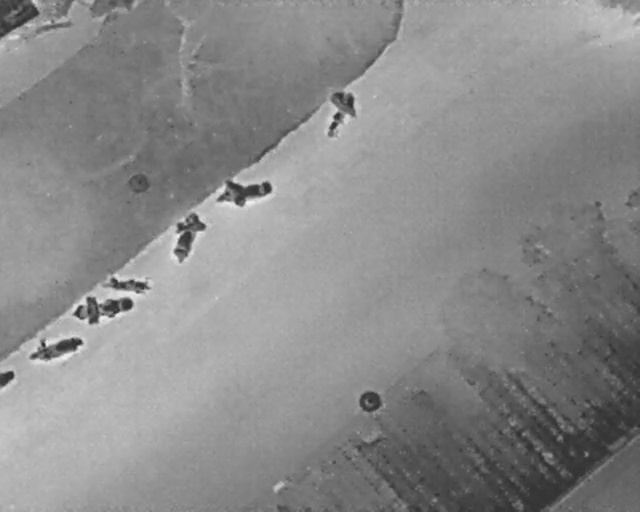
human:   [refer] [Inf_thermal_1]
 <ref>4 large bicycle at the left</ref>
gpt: <box>[[24, 42, 32, 49, 23], [15, 53, 23, 57, 95], [11, 56, 21, 63, 77], [3, 64, 13, 70, 74]]</box>

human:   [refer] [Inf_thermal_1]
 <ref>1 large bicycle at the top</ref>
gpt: <box>[[48, 18, 57, 25, 26]]</box>